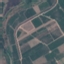
Land use / land cover class: PermanentCrop